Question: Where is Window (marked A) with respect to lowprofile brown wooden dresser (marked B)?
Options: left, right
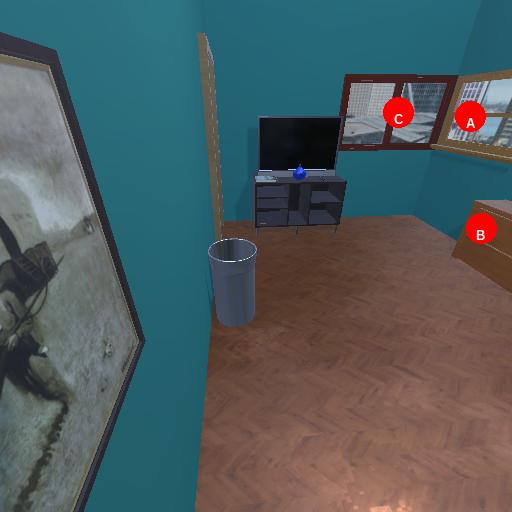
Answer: left